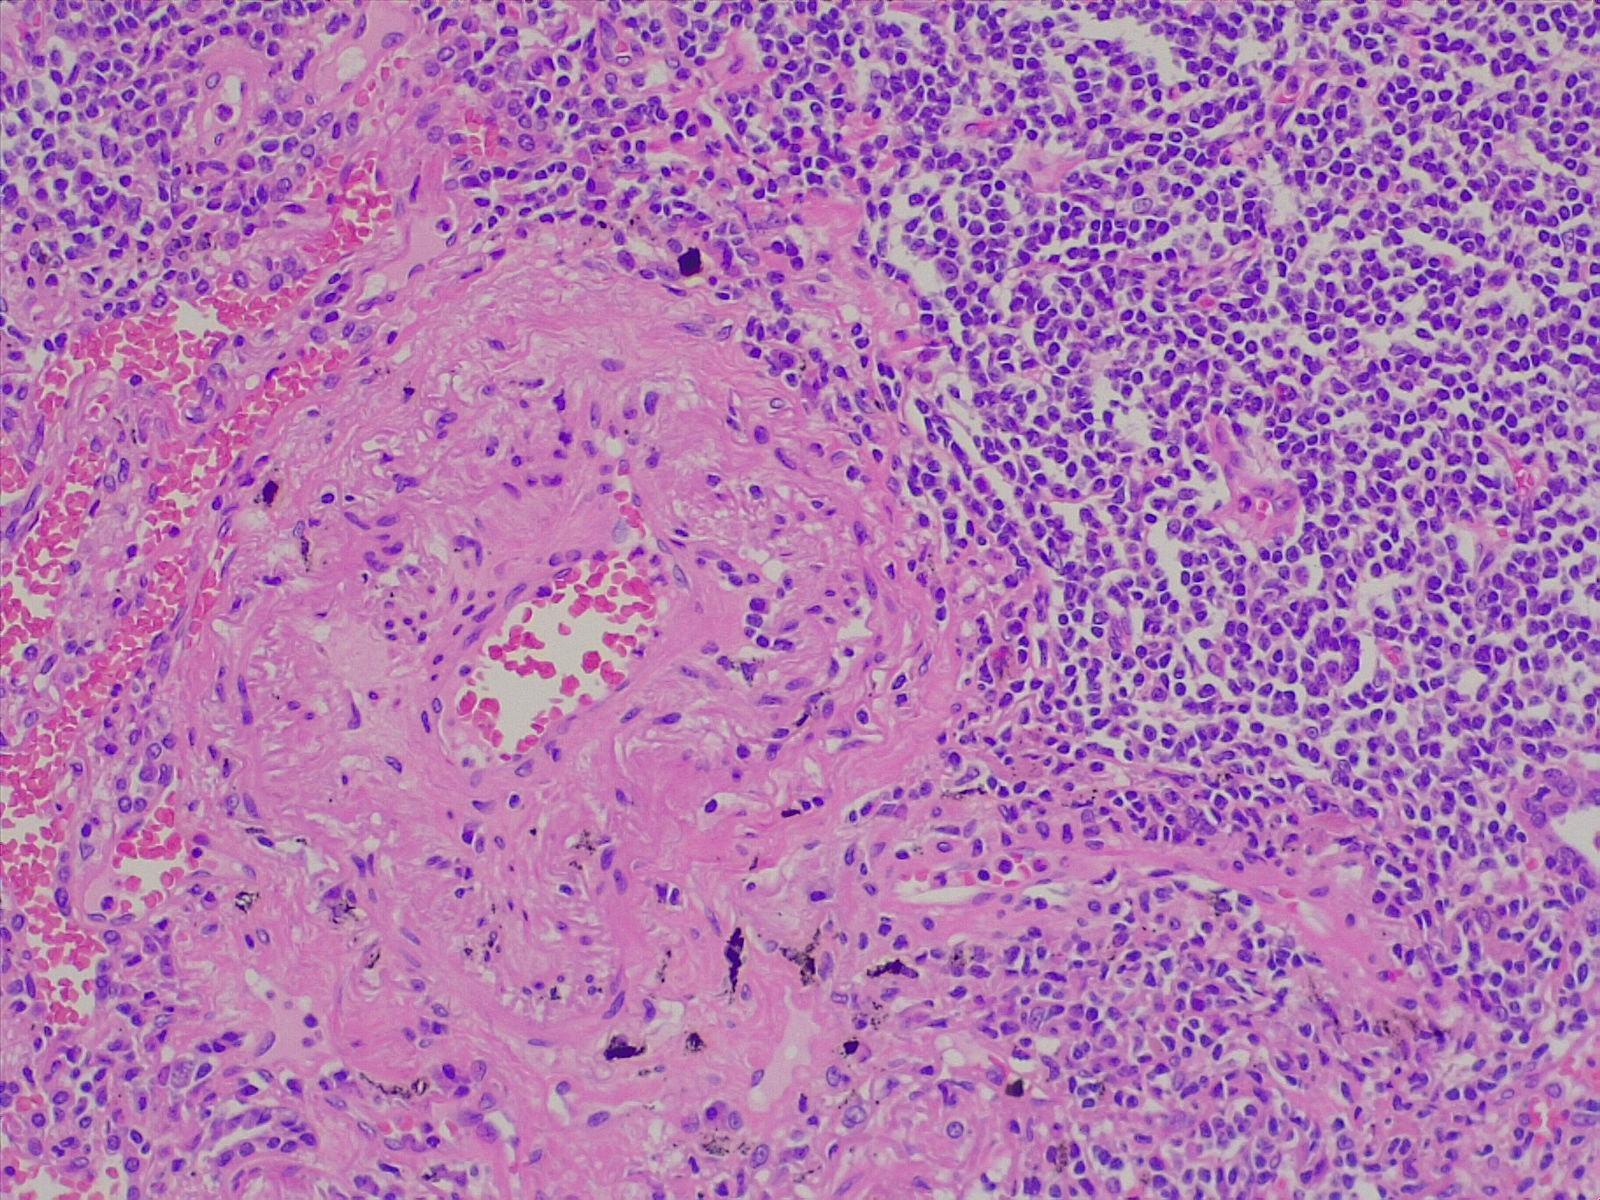
Label: normal lung tissue